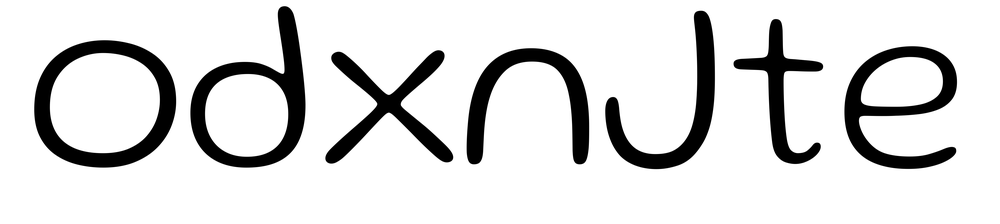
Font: Gluten_ExtraLight